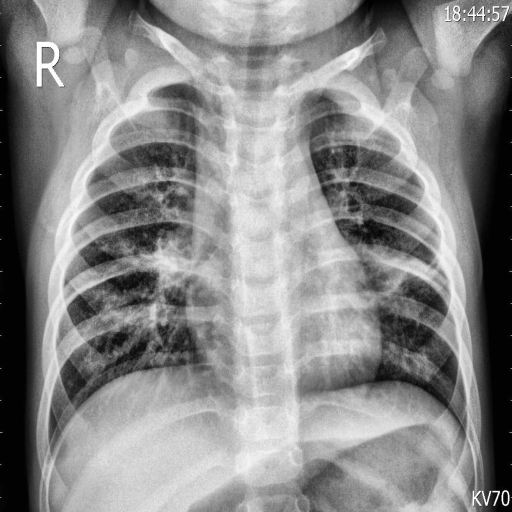
Finding: PNEUMONIA